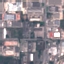
Land use / land cover: Industrial